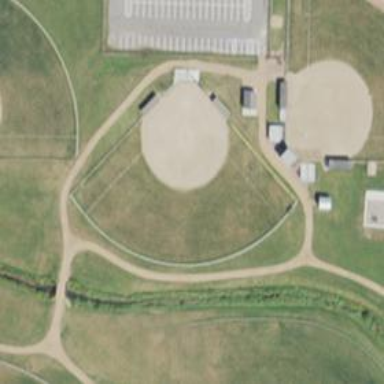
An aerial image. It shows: Baseball pitch for leisure and sports activities.